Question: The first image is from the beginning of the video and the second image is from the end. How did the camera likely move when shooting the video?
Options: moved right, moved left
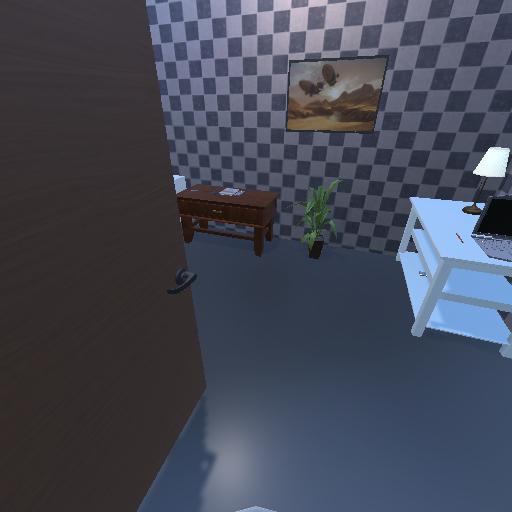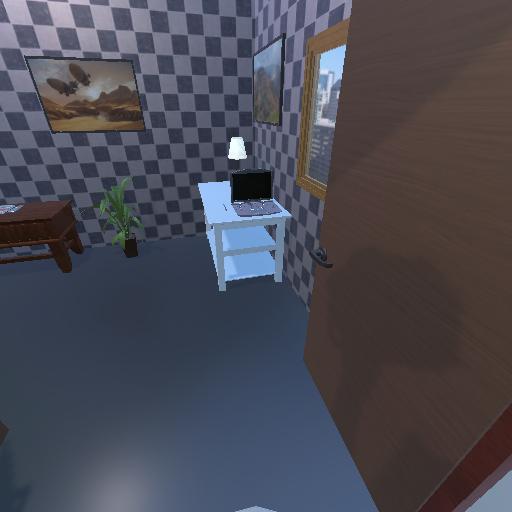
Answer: moved right